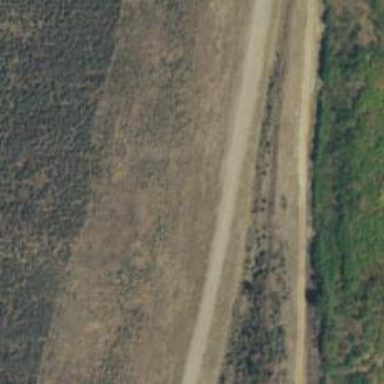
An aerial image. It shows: Simple road.